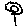
Label: flower